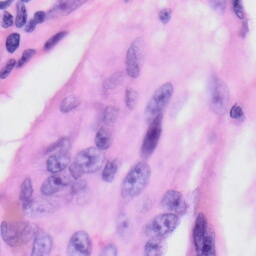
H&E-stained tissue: Skin